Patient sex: F
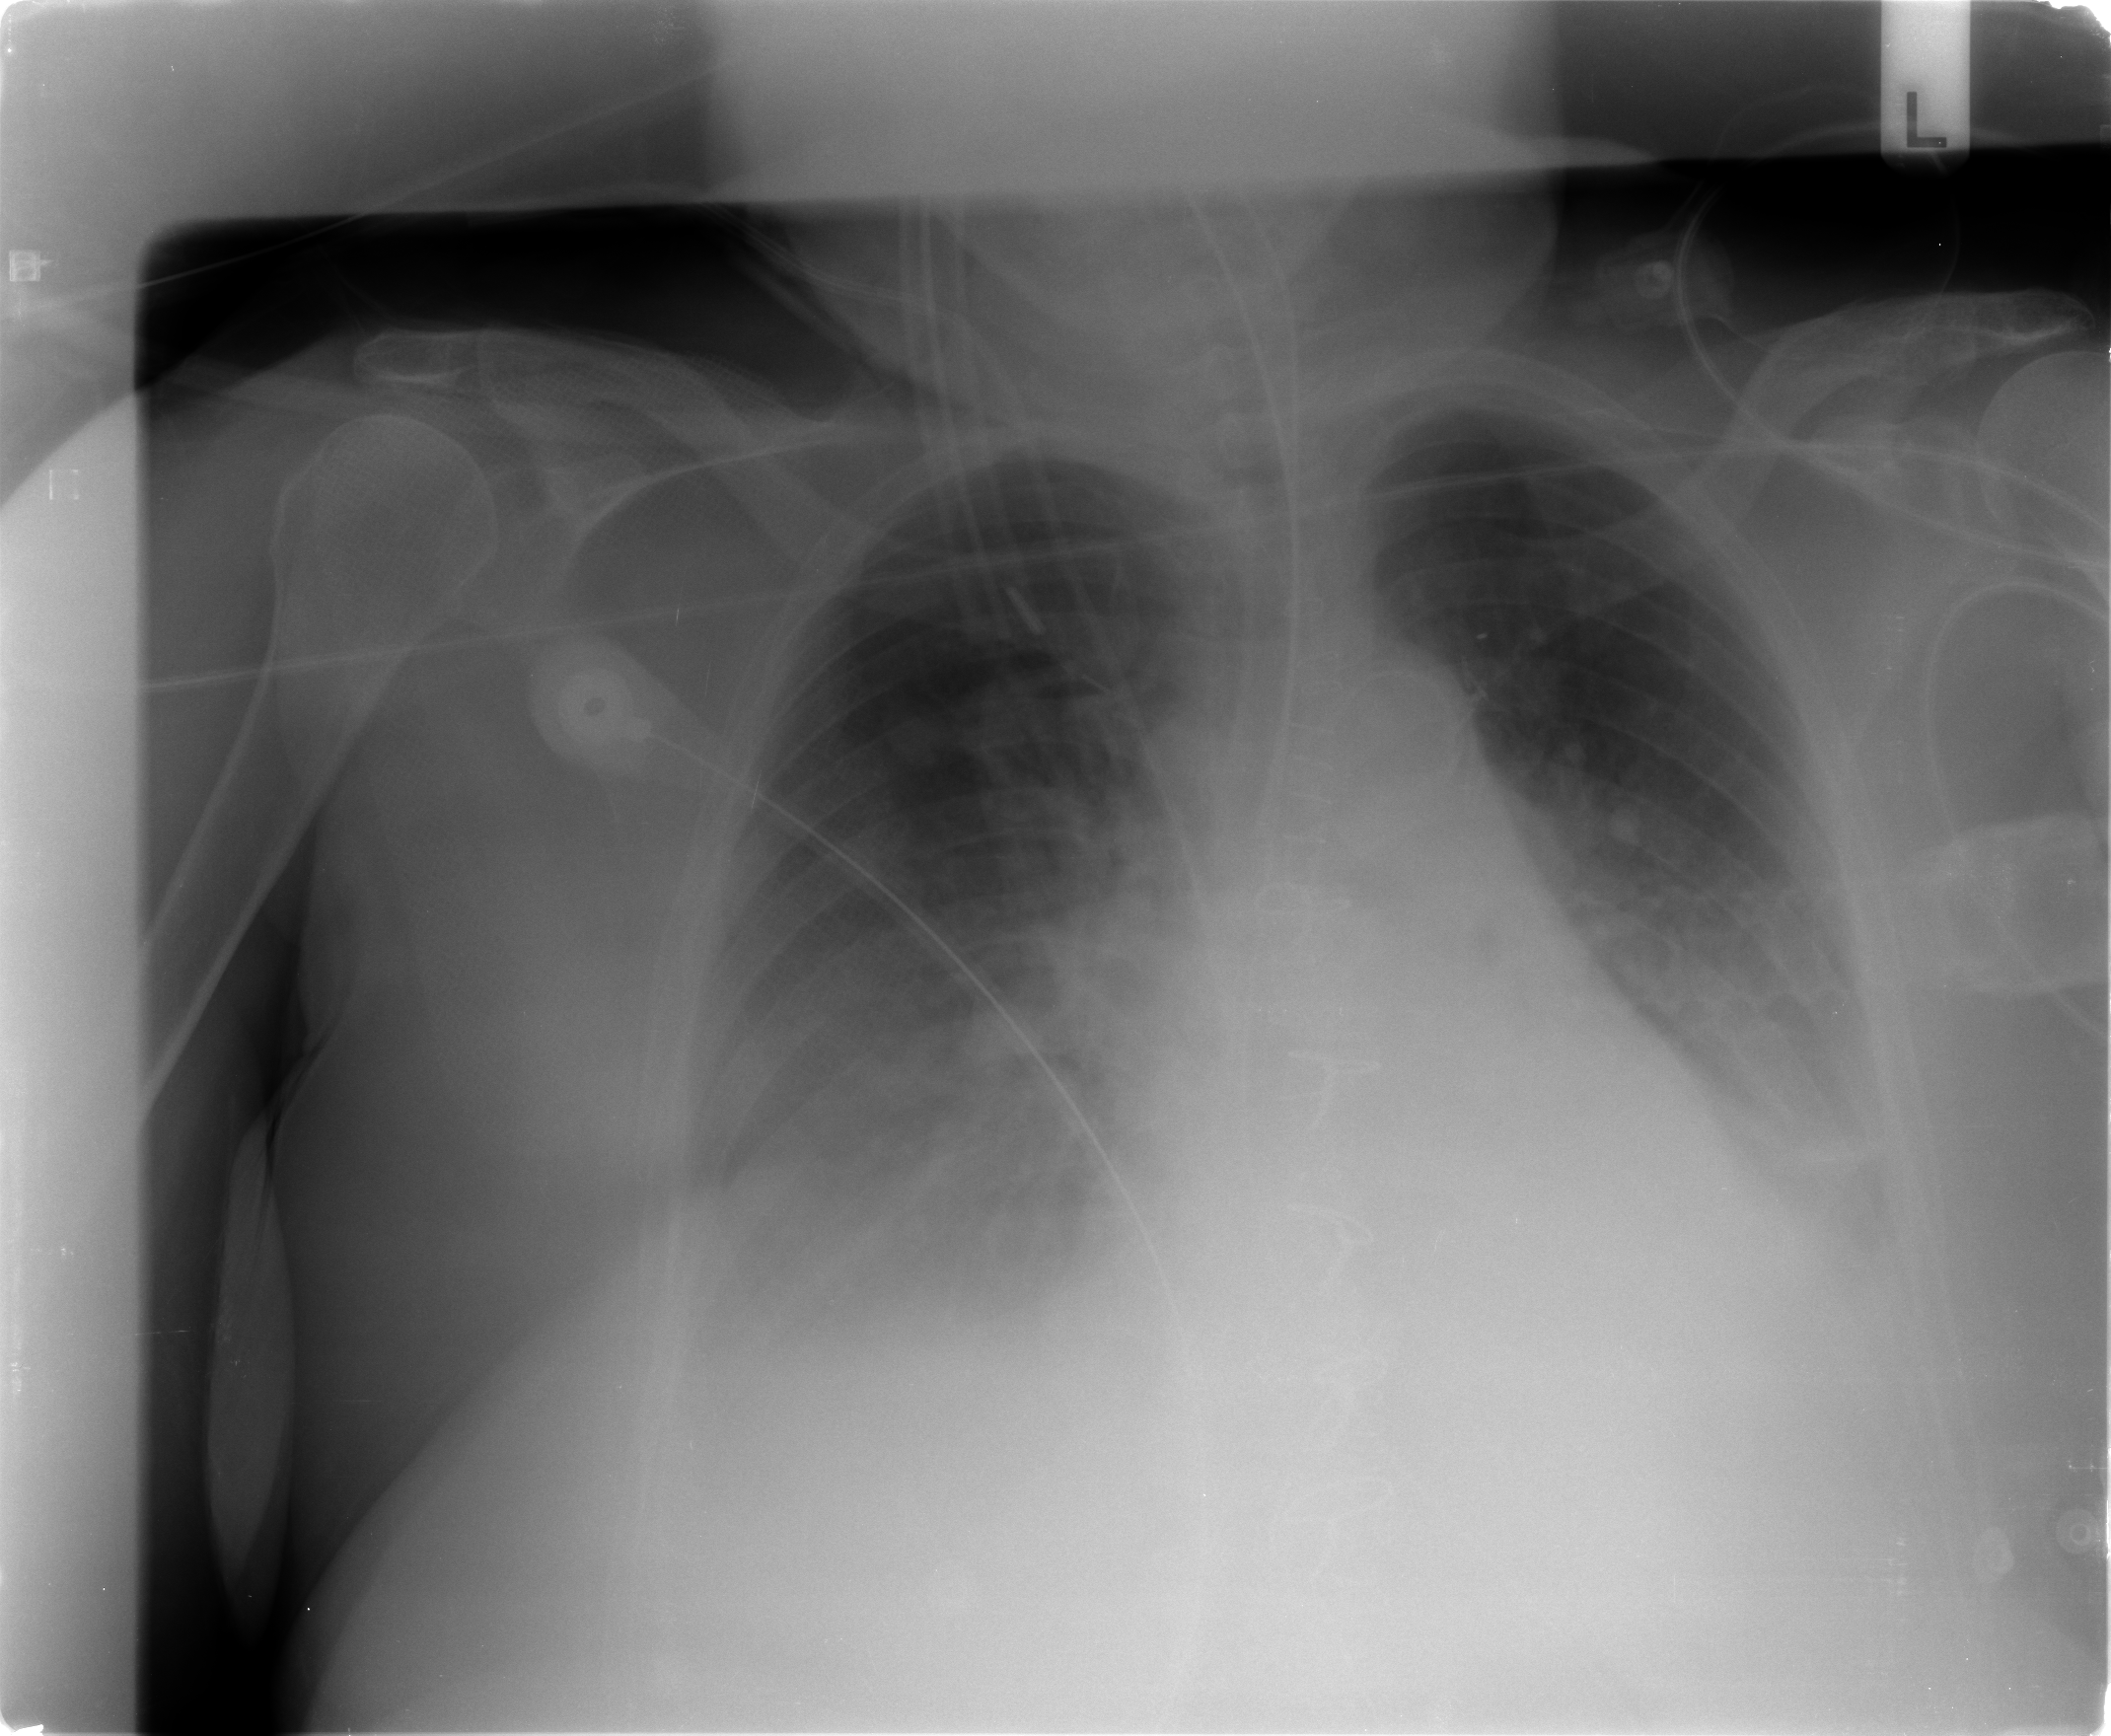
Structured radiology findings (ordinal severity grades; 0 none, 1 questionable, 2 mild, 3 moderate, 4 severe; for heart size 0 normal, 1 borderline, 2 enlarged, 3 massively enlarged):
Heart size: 2
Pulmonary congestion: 2
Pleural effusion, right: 2
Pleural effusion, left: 2
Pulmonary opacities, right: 0
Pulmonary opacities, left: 0
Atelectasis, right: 2
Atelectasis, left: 2